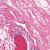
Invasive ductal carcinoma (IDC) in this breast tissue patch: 0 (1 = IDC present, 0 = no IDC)